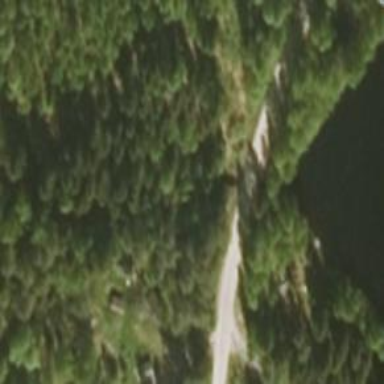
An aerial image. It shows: Culvert tunnel.